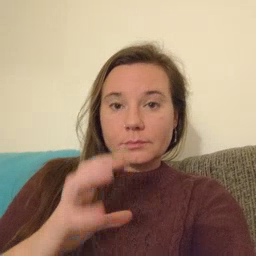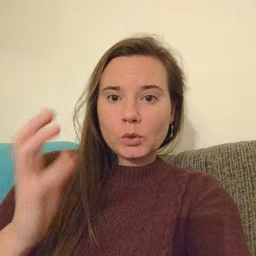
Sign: balloon